Question: How to divide a data.frame into seversal data.frames according to some specail character?
'''
df <- tibble(NumberA = c(5,3,2,0,"\#",2,0,"\#",3,1,1,3,1,0,"\#"),
NumberB = c(5,6,2,5,"\#",4,3,"\#",4,3,2,1,3,9,"\#"))
'''

<URL>
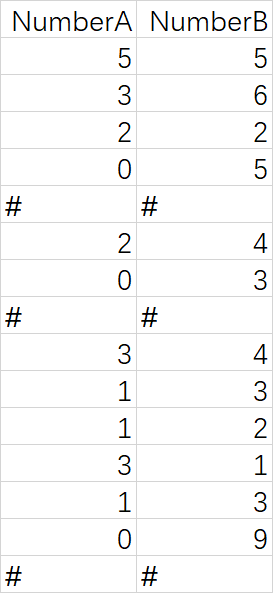
Answer: A 'base' one-liner :
'''
split(df, replace(cumsum(df$NumberA == "\#"), df$NumberA == "\#", NA))
'''
---
A 'dplyr' solution with 'group_split()'.
'''
library(dplyr)
df %>%
group_by(grp = cumsum(NumberA == "\#")) %>%
filter(NumberA != "\#") %>%
group_split(.keep = FALSE)
'''
---
'''
# [[1]]
# # A tibble: 4 x 2
# NumberA NumberB
# <chr> <chr>
# 1 5 5
# 2 3 6
# 3 2 2
# 4 0 5
#
# [[2]]
# # A tibble: 2 x 2
# NumberA NumberB
# <chr> <chr>
# 1 2 4
# 2 0 3
#
# [[3]]
# # A tibble: 6 x 2
# NumberA NumberB
# <chr> <chr>
# 1 3 4
# 2 1 3
# 3 1 2
# 4 3 1
# 5 1 3
# 6 0 9
'''
---
If you wanna get the mean of each column in each 'data.frame' and combine all the means into one 'data.frame', you can use 'map_dfr()' in 'purrr'.
'''
library(purrr)
map_dfr(df_split, ~ colMeans(mutate(.x, across(everything(), as.numeric))))
# # A tibble: 3 x 2
# NumberA NumberB
# <dbl> <dbl>
# 1 2.5 4.5
# 2 1 3.5
# 3 1.5 3.67
'''
where 'df_split' is the splitted data.